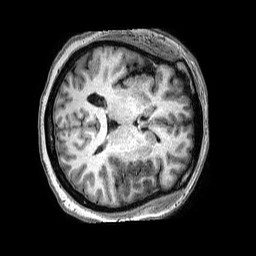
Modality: T1w
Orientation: axial
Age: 57
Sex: female
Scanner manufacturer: philips
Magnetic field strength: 3 T
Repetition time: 0.006834 s
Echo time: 0.003082 s